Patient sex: F
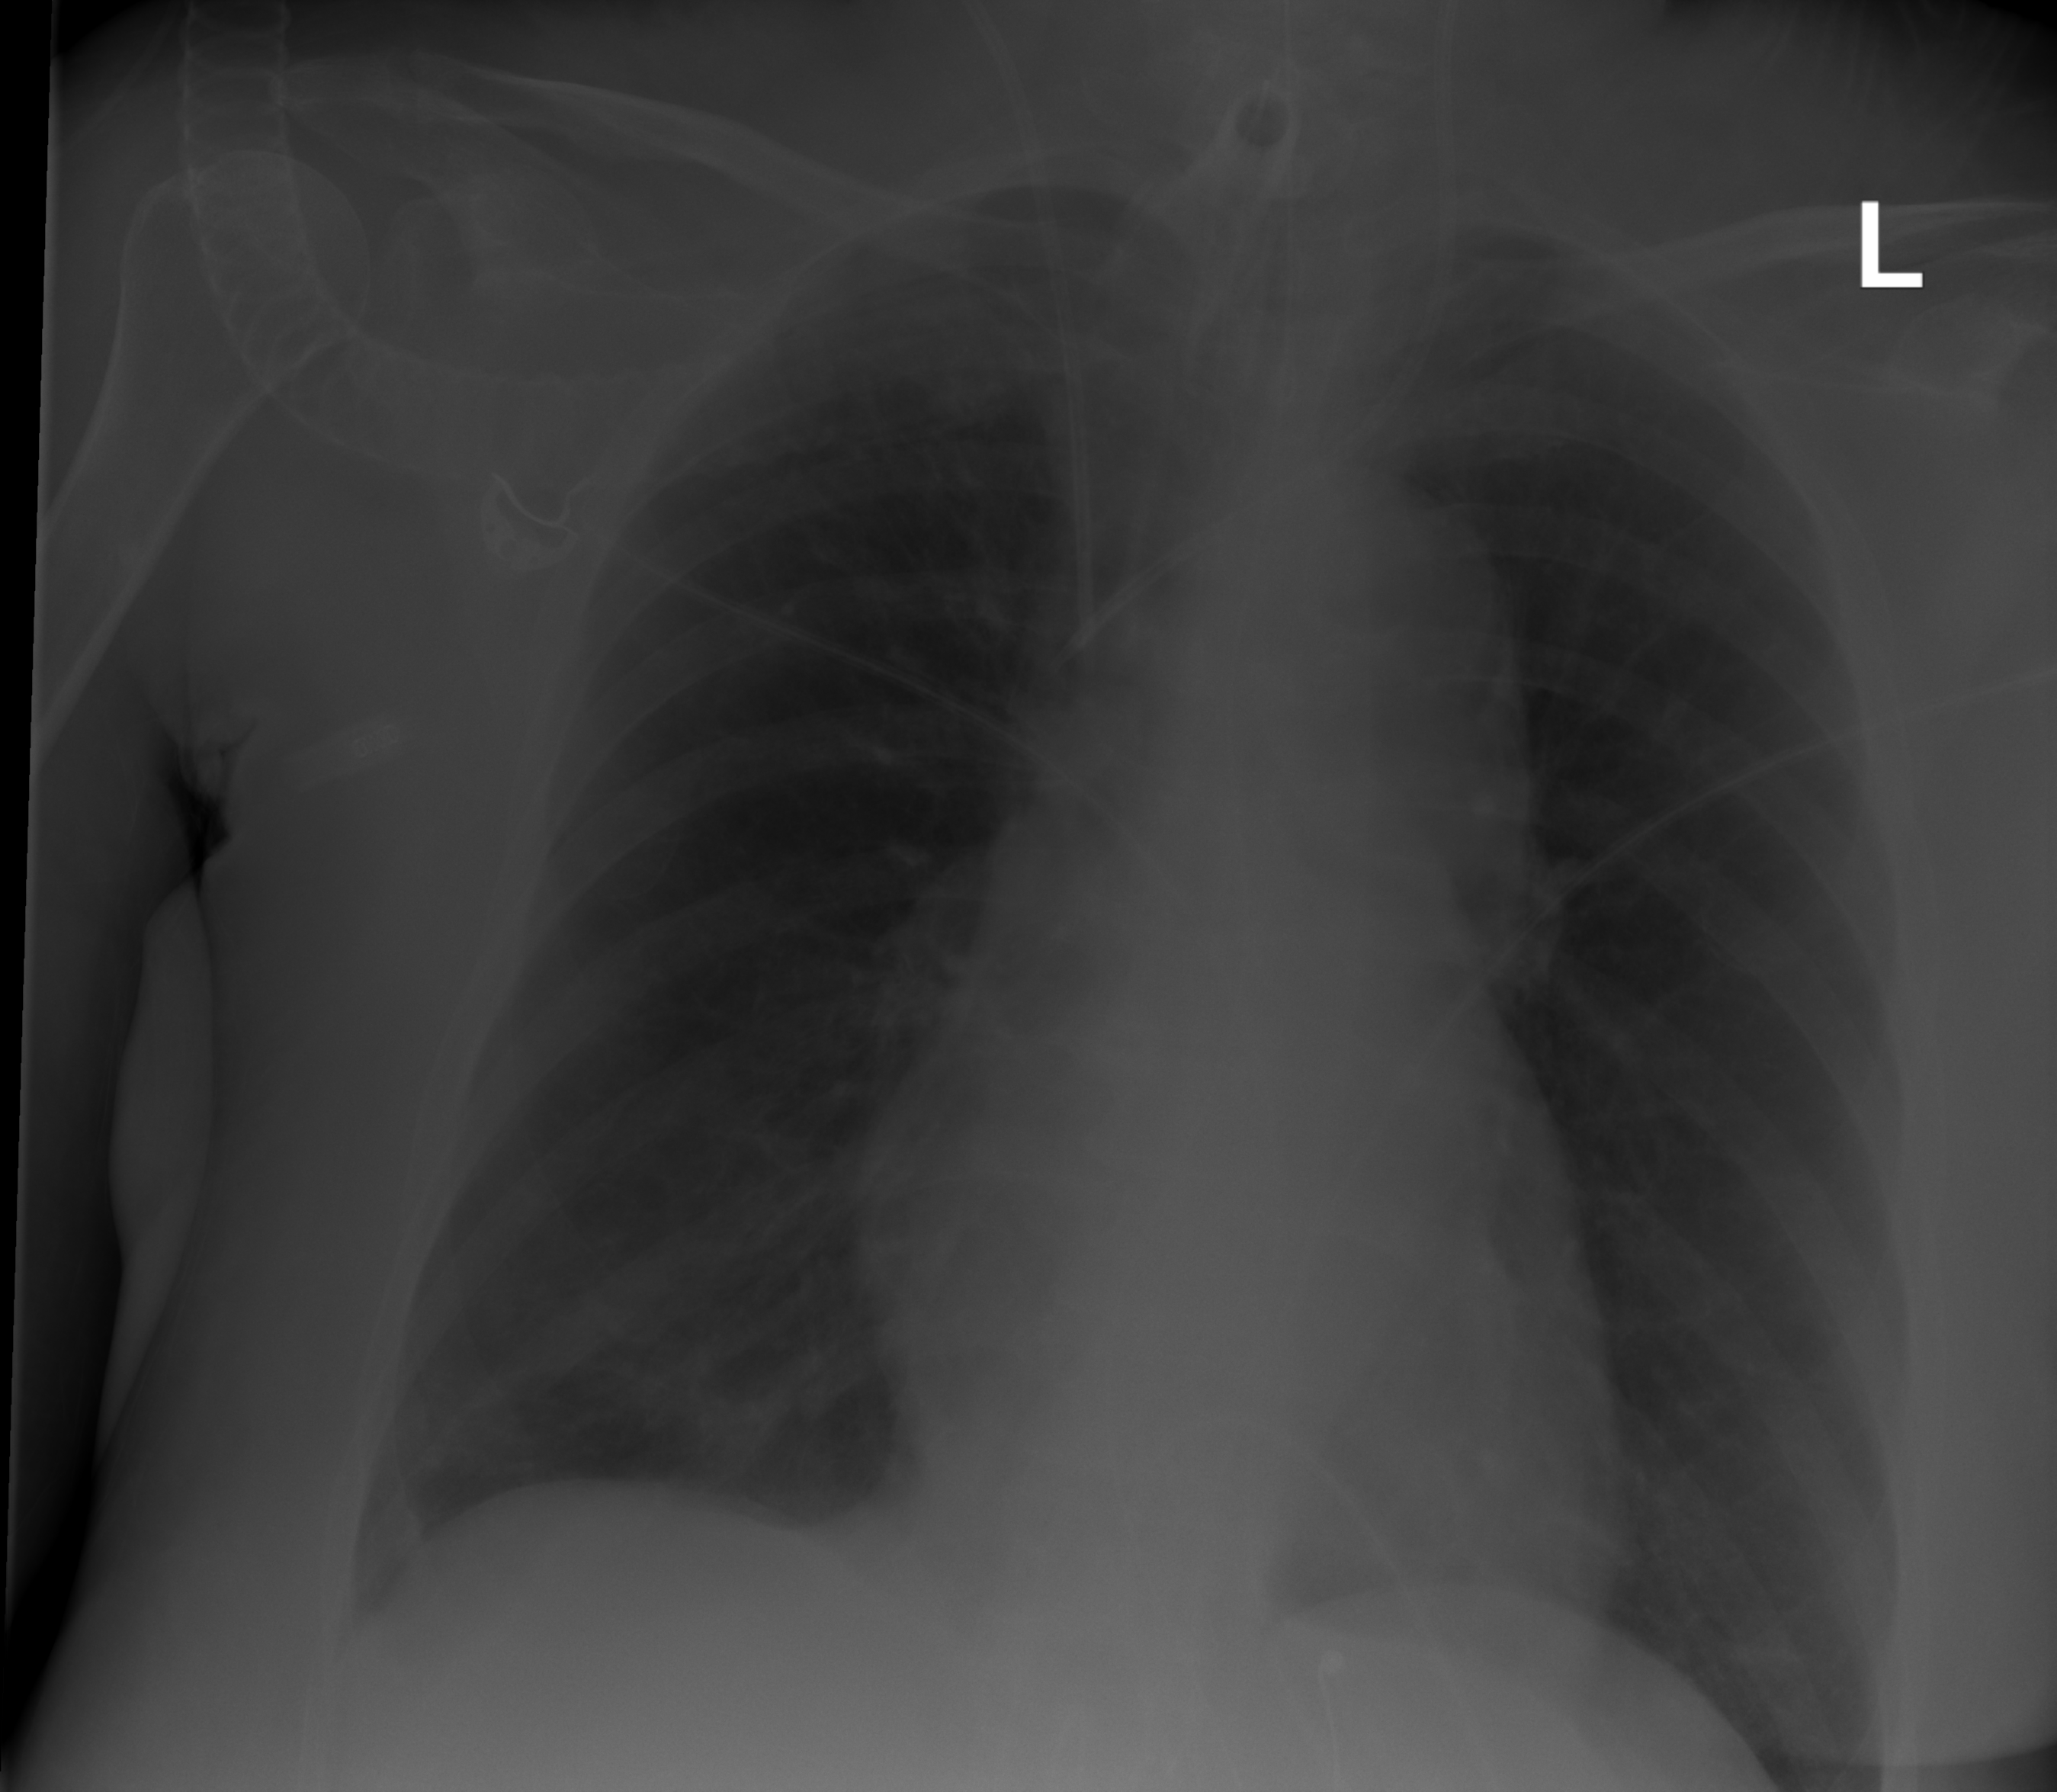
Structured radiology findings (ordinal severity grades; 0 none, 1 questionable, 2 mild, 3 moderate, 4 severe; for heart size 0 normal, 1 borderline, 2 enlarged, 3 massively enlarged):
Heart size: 0
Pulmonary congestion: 0
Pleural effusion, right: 0
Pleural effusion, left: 0
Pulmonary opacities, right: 0
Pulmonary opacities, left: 0
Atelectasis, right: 2
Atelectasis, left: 0